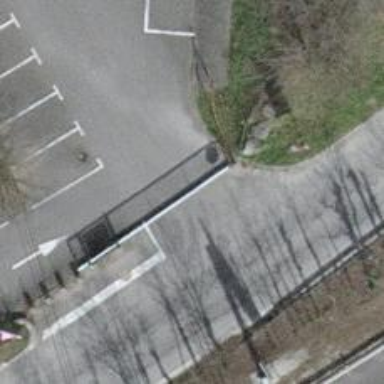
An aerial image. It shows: Sliding gate as barrier.